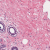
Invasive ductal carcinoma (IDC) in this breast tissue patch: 0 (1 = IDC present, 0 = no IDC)